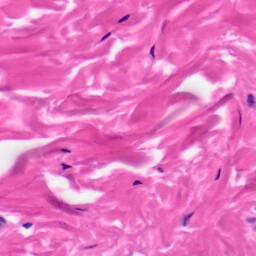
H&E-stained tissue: Skin